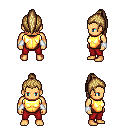
a pixel art fantasy rpg character, male body template, human, tanned skin, gold chest armor, red pants, blonde long topknot hairstyle, white cloth bracers, four views (front, back, left, right), 2x2 character sprite sheet, small pixel art, hard edges, no anti-aliasing